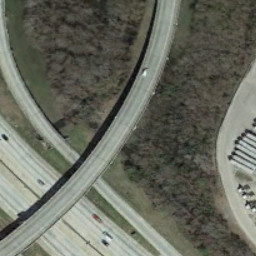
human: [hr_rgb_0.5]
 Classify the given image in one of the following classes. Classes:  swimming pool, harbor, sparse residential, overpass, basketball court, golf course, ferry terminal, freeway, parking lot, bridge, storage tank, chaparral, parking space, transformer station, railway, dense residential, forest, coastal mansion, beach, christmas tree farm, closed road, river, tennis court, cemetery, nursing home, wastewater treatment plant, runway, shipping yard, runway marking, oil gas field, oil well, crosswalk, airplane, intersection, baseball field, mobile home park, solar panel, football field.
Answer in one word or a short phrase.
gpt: overpass